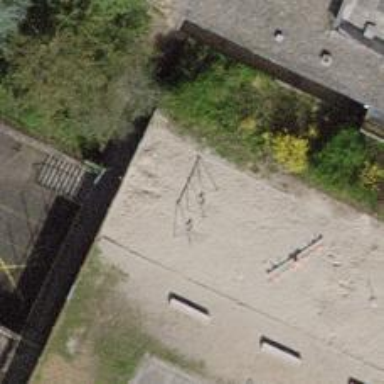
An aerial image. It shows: Playground featuring swings.